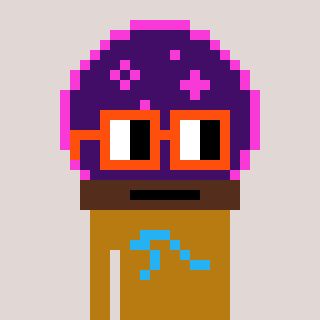
a pixel art character with square orange glasses, a crystalball-shaped head and a gold-colored body on a warm background